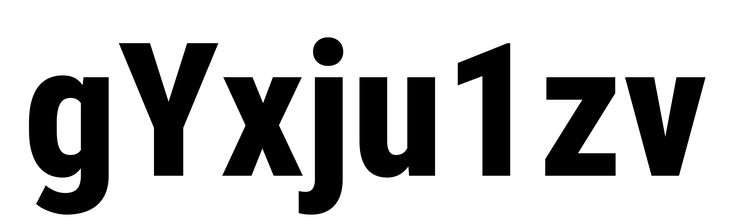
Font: Roboto_Condensed_ExtraBold